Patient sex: M
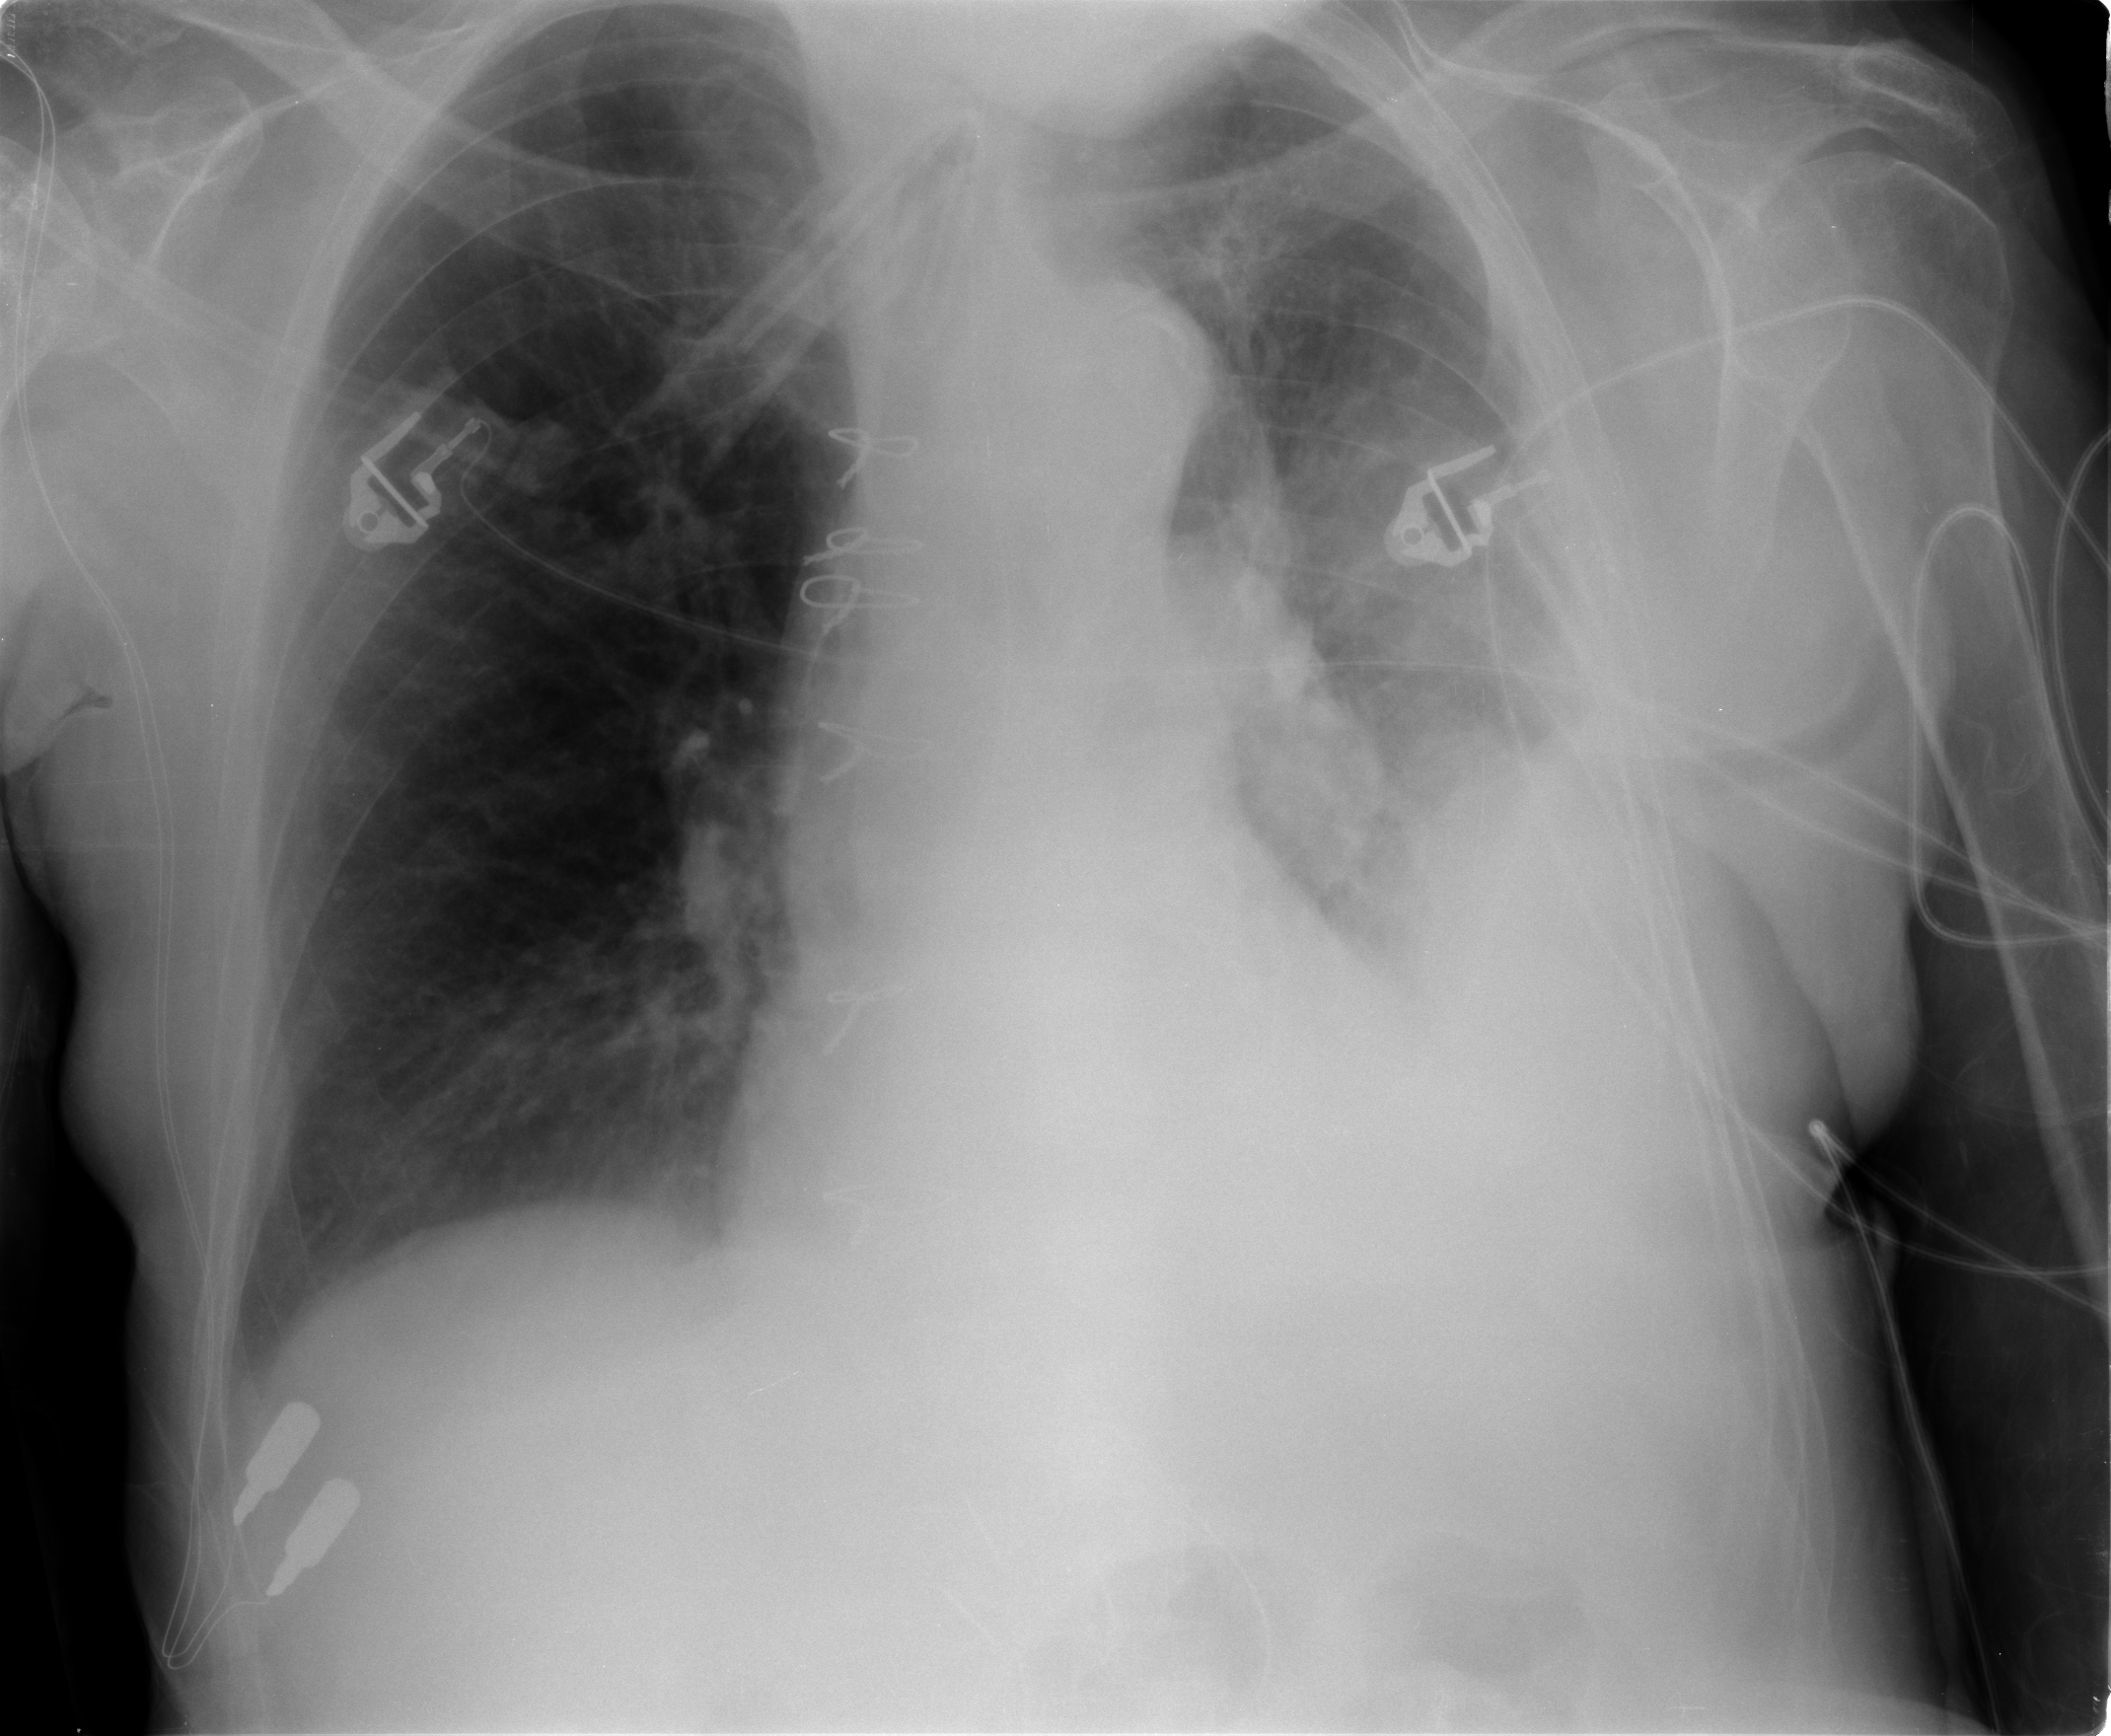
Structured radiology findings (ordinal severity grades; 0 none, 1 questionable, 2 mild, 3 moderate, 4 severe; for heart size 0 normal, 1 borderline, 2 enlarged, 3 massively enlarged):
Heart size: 1
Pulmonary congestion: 0
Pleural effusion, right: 0
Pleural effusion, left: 3
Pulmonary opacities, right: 0
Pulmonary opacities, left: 3
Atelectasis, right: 2
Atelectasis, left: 3